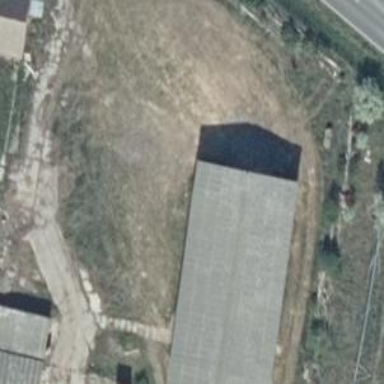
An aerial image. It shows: View of roof of building.